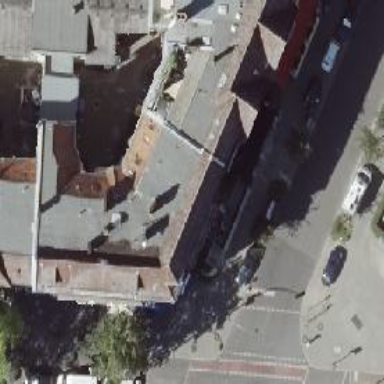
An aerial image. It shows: Pub.